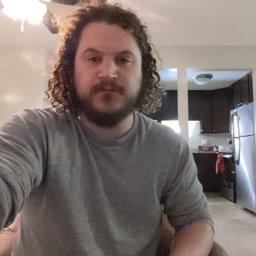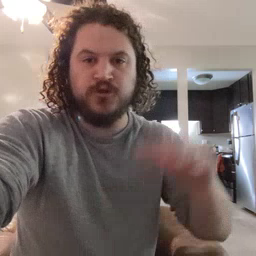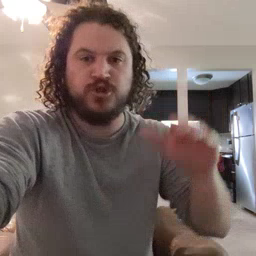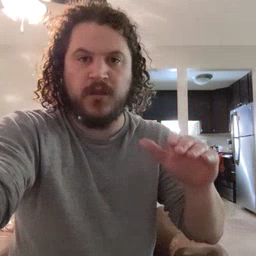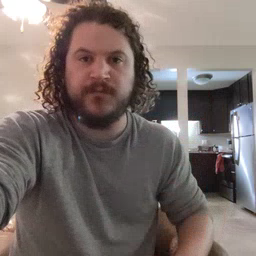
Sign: child